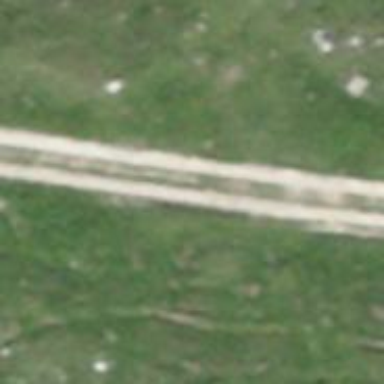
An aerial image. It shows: Track with ground surface of grade 4.